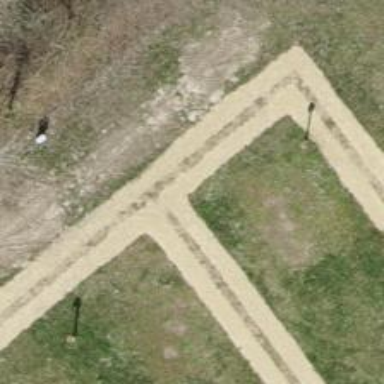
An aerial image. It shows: Track with fine gravel surface. The track type is grade 1.